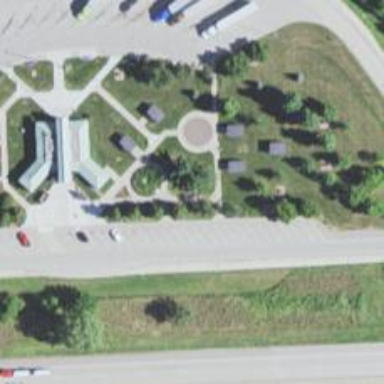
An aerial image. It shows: Memorial site with historic significance.